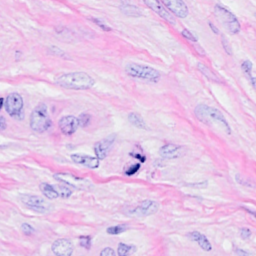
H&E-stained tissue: Breast